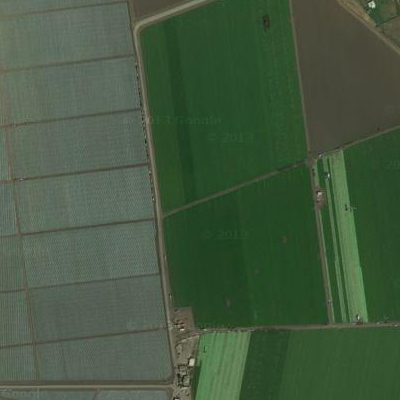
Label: bField